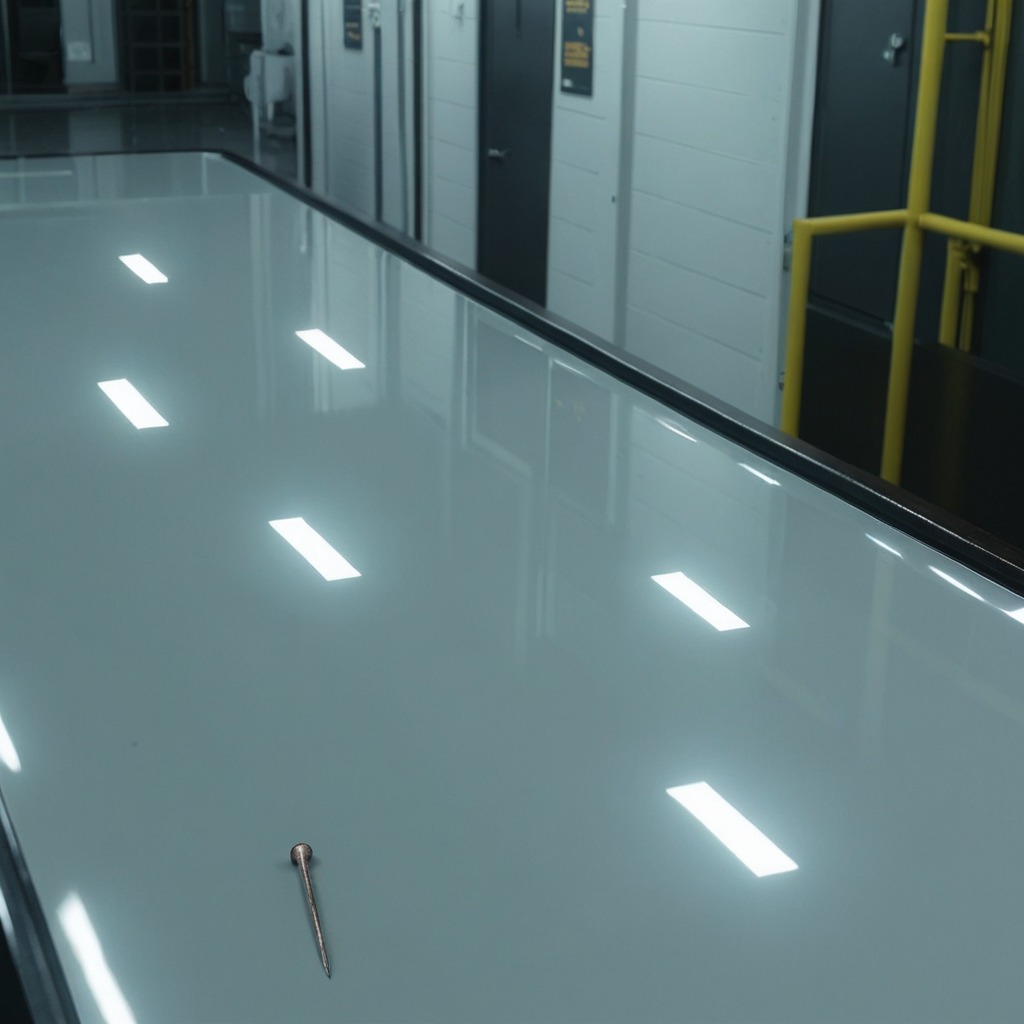
An iron nail is lying on the table in a ship maintenance bay industrial lighting.